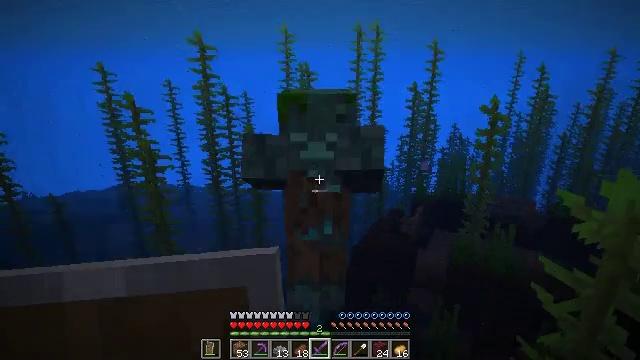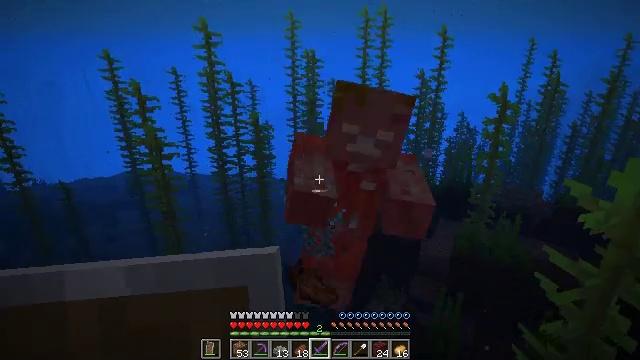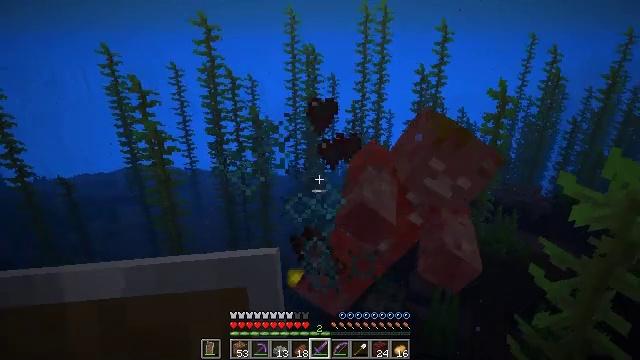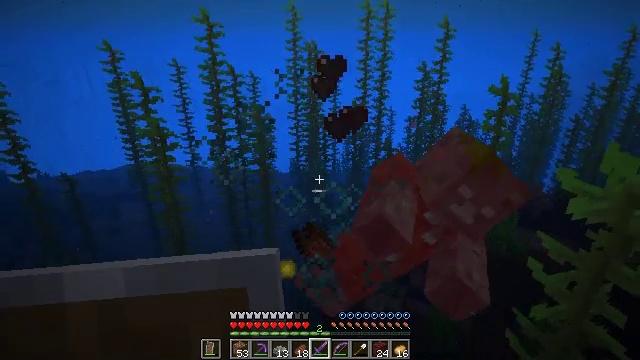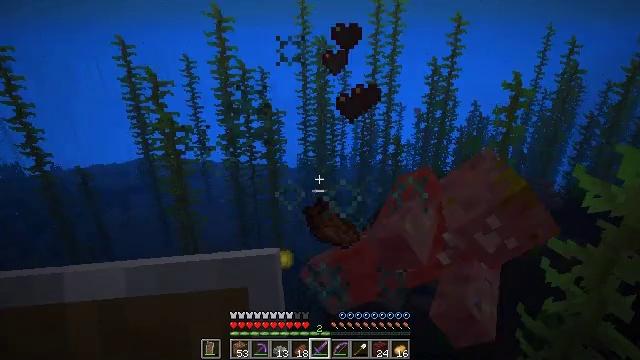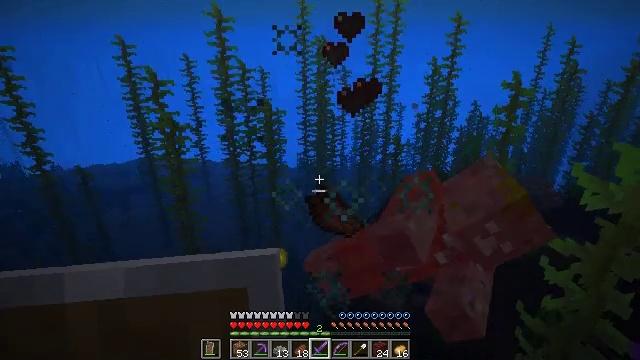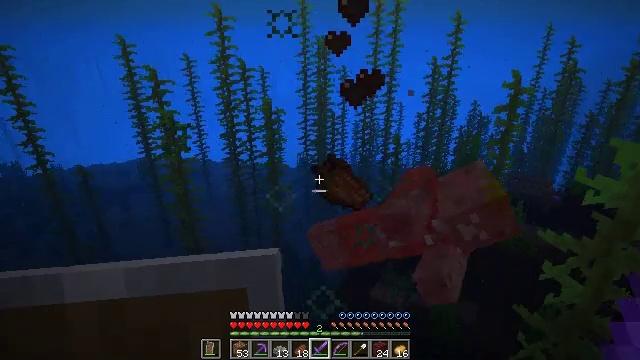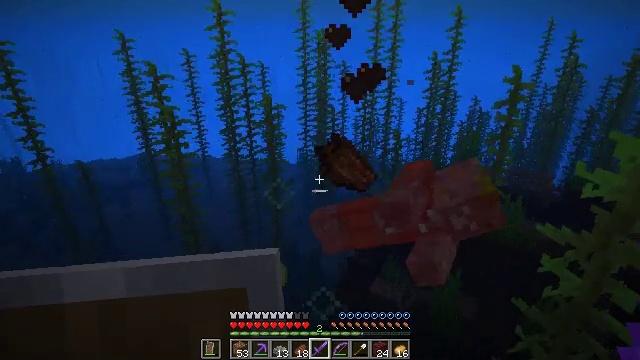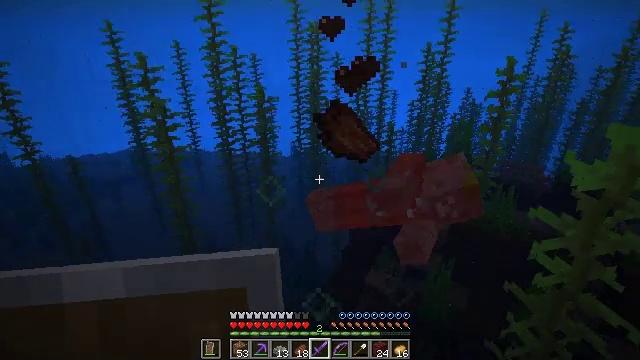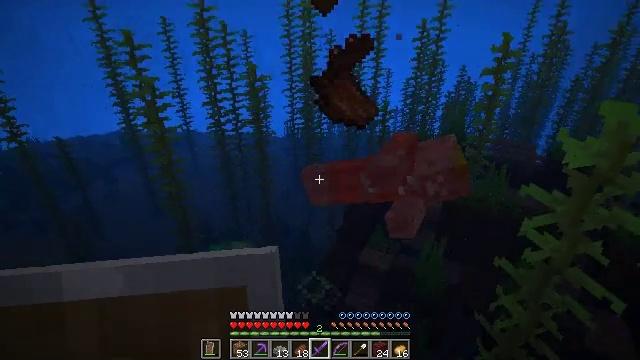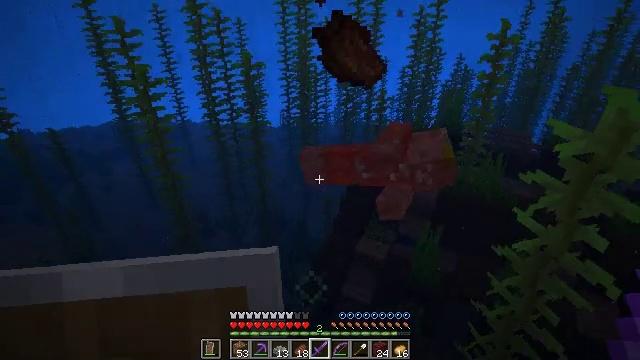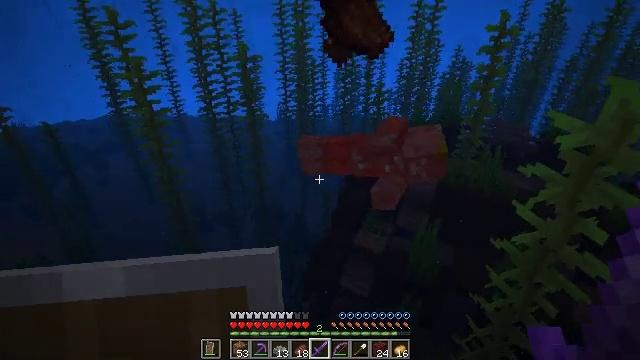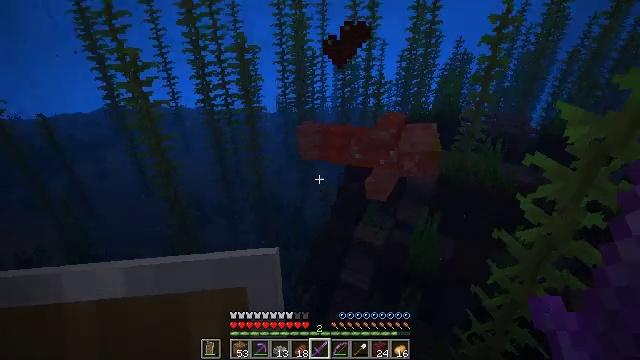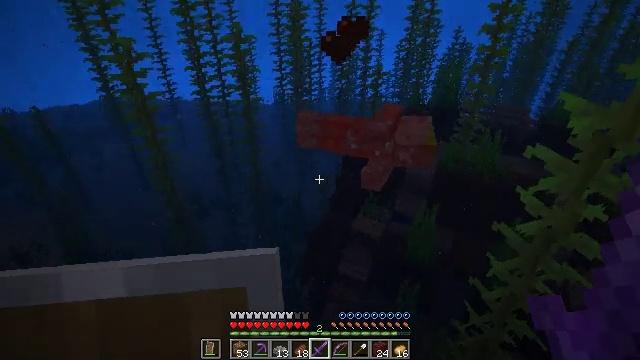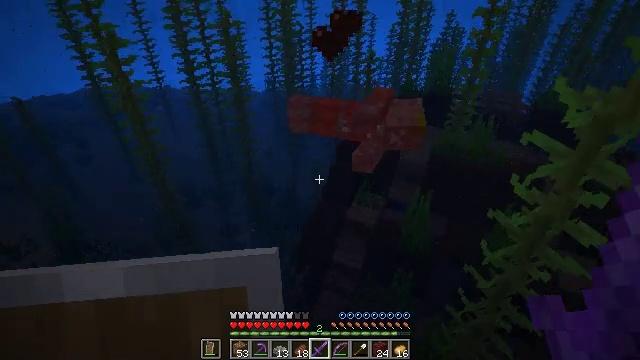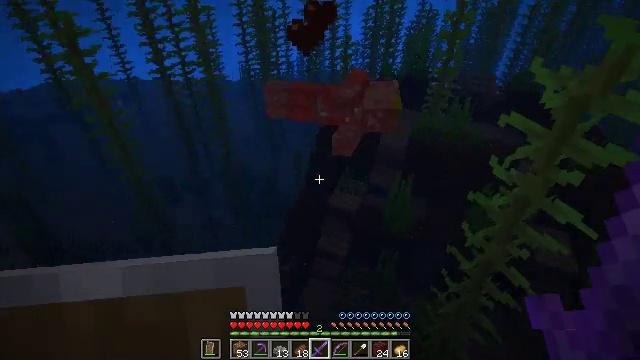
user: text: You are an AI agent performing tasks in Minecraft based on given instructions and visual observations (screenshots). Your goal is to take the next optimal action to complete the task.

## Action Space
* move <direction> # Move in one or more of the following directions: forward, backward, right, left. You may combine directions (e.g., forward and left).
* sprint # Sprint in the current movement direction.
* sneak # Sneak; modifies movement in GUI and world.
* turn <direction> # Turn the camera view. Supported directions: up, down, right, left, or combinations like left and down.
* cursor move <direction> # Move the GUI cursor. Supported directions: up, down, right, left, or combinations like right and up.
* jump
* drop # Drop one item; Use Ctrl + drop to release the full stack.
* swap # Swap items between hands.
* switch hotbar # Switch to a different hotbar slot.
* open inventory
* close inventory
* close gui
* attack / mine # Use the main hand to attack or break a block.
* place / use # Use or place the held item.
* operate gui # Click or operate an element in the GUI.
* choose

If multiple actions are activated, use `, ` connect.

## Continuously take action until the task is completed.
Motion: motion action
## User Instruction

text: mine block bubble coral block
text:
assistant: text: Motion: move back, turn left and down, attack / mine
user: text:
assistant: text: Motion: move back, attack / mine
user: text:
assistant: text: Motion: move back, attack / mine
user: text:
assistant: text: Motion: turn left, attack / mine
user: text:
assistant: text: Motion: no_op
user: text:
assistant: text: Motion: no_op
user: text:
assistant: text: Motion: no_op
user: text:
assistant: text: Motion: move forward, turn right and down
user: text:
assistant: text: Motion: move forward, turn right and down
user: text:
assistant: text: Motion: move forward, turn down
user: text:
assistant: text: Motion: move forward, turn down
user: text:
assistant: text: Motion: move forward, turn down
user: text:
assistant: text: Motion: move forward, turn down
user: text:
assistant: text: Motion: move forward, turn right and down
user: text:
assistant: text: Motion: move forward, turn right and down
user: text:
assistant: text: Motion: move forward, turn right and down
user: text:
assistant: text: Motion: move forward, turn right and down
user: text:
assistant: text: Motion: move forward, turn right and down
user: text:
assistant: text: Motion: move forward, turn right
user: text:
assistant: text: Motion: move forward, turn right and down
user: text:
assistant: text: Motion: move forward, turn right
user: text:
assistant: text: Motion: move forward, turn right
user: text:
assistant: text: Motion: move forward
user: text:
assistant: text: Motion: move forward
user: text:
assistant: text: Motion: move forward
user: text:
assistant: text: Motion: move forward
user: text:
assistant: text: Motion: move forward, turn right
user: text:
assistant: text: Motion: move forward, turn right
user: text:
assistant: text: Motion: move forward, turn right
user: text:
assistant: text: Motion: move forward, turn right